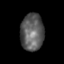
Tissue: skin
Cell type: Epithelial cells
Senescence score: 0.2375
Nuclear area (px): 842
Mean DAPI intensity: 92.64